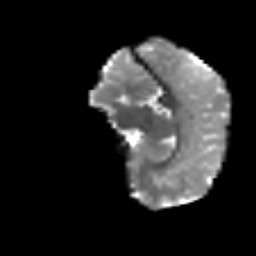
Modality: T2w
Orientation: sagittal
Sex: female
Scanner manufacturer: siemens
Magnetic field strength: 3 T
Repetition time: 5 s
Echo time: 0.071 s